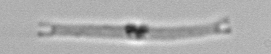
Label: Eucampia_morphytype1